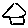
Label: house